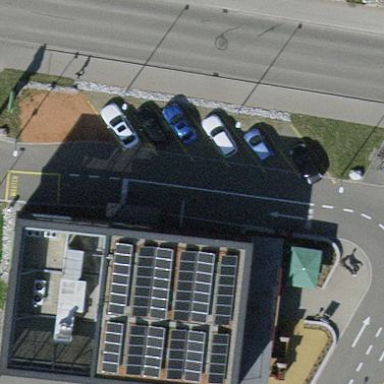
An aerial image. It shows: Fast food restaurant building.